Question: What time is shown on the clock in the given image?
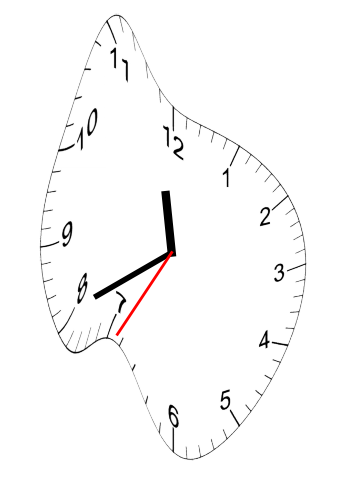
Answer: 11:40:35